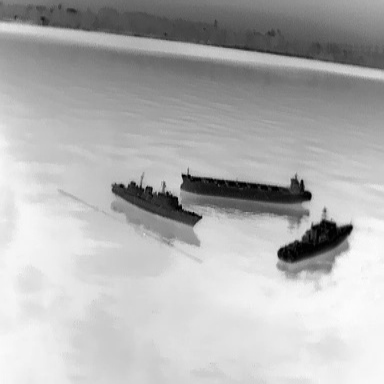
There are three objects shown in the infrared image, including two warships, and a liner.